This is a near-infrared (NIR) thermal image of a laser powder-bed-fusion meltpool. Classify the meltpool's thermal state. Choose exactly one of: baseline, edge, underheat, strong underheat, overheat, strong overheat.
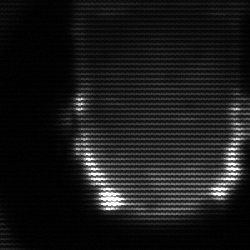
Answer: baseline